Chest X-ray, PA view. Patient: 62 years old, sex M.
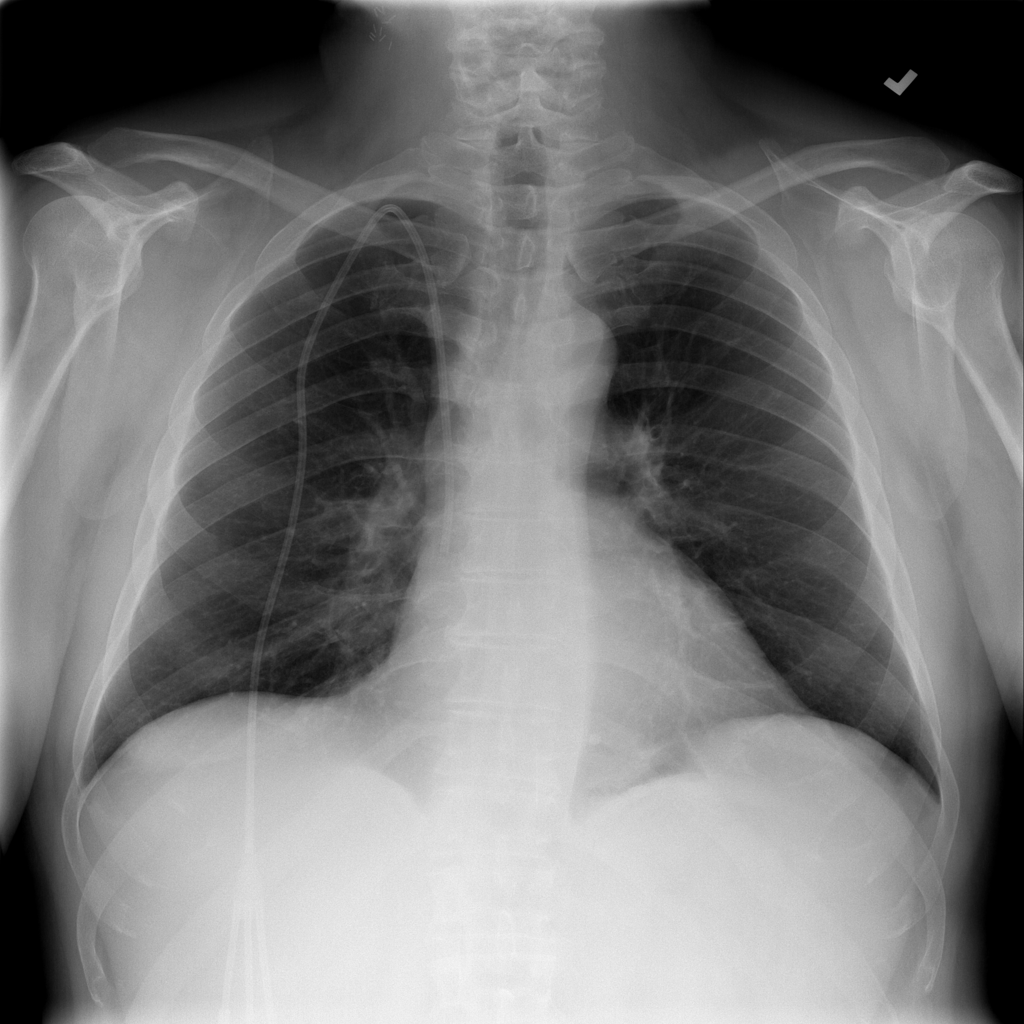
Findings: No Finding